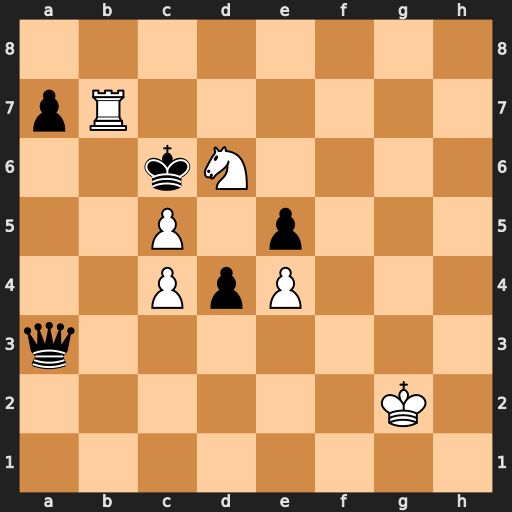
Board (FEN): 8/pR6/2kN4/2P1p3/2PpP3/q7/6K1/8
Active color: w
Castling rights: -
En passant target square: -
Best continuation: Rc7+ Kxc7 Nb5+ Kc6 Nxa3